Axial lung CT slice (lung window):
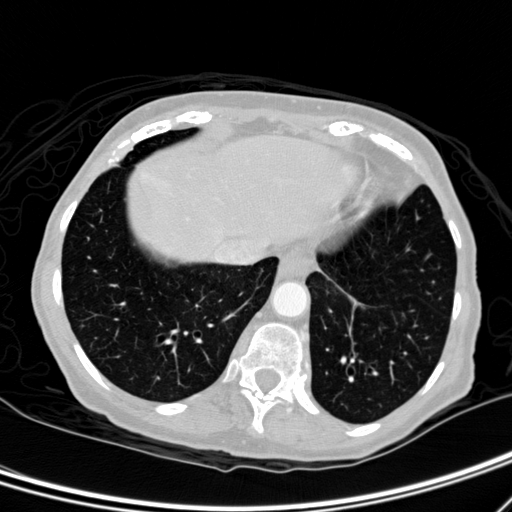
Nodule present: no